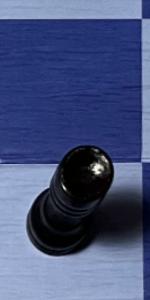
Label: Rook_Black